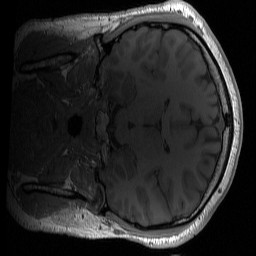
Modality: T1w
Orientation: coronal
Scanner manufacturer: siemens
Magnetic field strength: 3 T
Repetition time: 2 s
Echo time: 0.0022 s